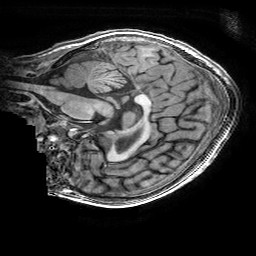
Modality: T1w
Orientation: sagittal
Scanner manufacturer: ge
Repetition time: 0.008096 s
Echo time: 0.00318 s